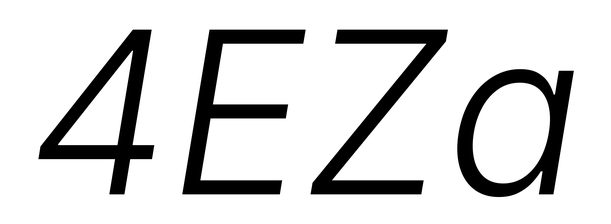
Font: Inter-Italic_Light_Italic